Question: Ok so I thought I had this fixed using white-space:no-wrap
it worked in chrome but nothing else.
I have something like this:
'''
<div class="outer">
<ul>
<li>
<div class="inner">
<a href="#"><img src="eg1.jpg" /></a>
<br />
EG1 lorem ipsum
</div>
</li>
<li>
<div class="inner">
<a href="#"><img src="eg2.jpg" /></a>
<br />
EG2 lorem ipsum
</div>
</li>
.
.
.
//etc (multiple li's)
</ul>
</div>
'''
excuse the really poor image but this is the efect im aiming for.

I want a single row of 'items' if they exceed the space then horizontal scroll bars should appear.
hope that makes sense, how can i achieve this?
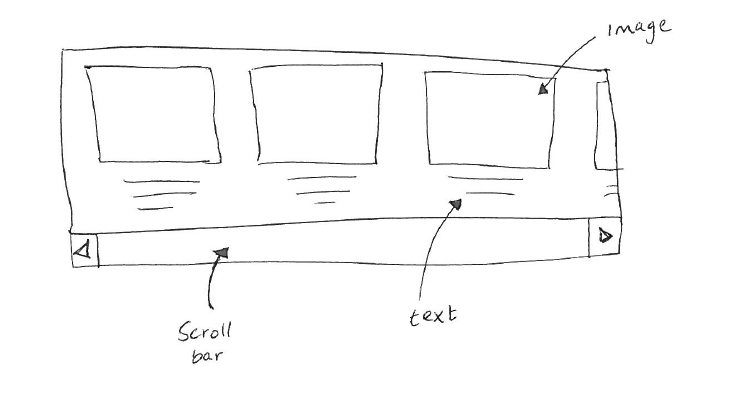
Answer: Write like this:
'''
.outer{
width:400px;
overflow:auto;
white-space:nowrap;
}
.outer li{
display: inline-block;
*display: inline;/*For IE7*/
*zoom:1;/*For IE7*/
vertical-align:top;
width:40px;
margin-right:20px;
background:red;
white-space:normal;
}
'''
Check this <URL>